Interaction volume radius: 10 \u00c5
Interaction volume height: 10 \u00c5
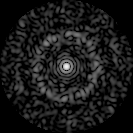
Disorder parameter: 0.8622